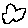
Label: cloud